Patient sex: M
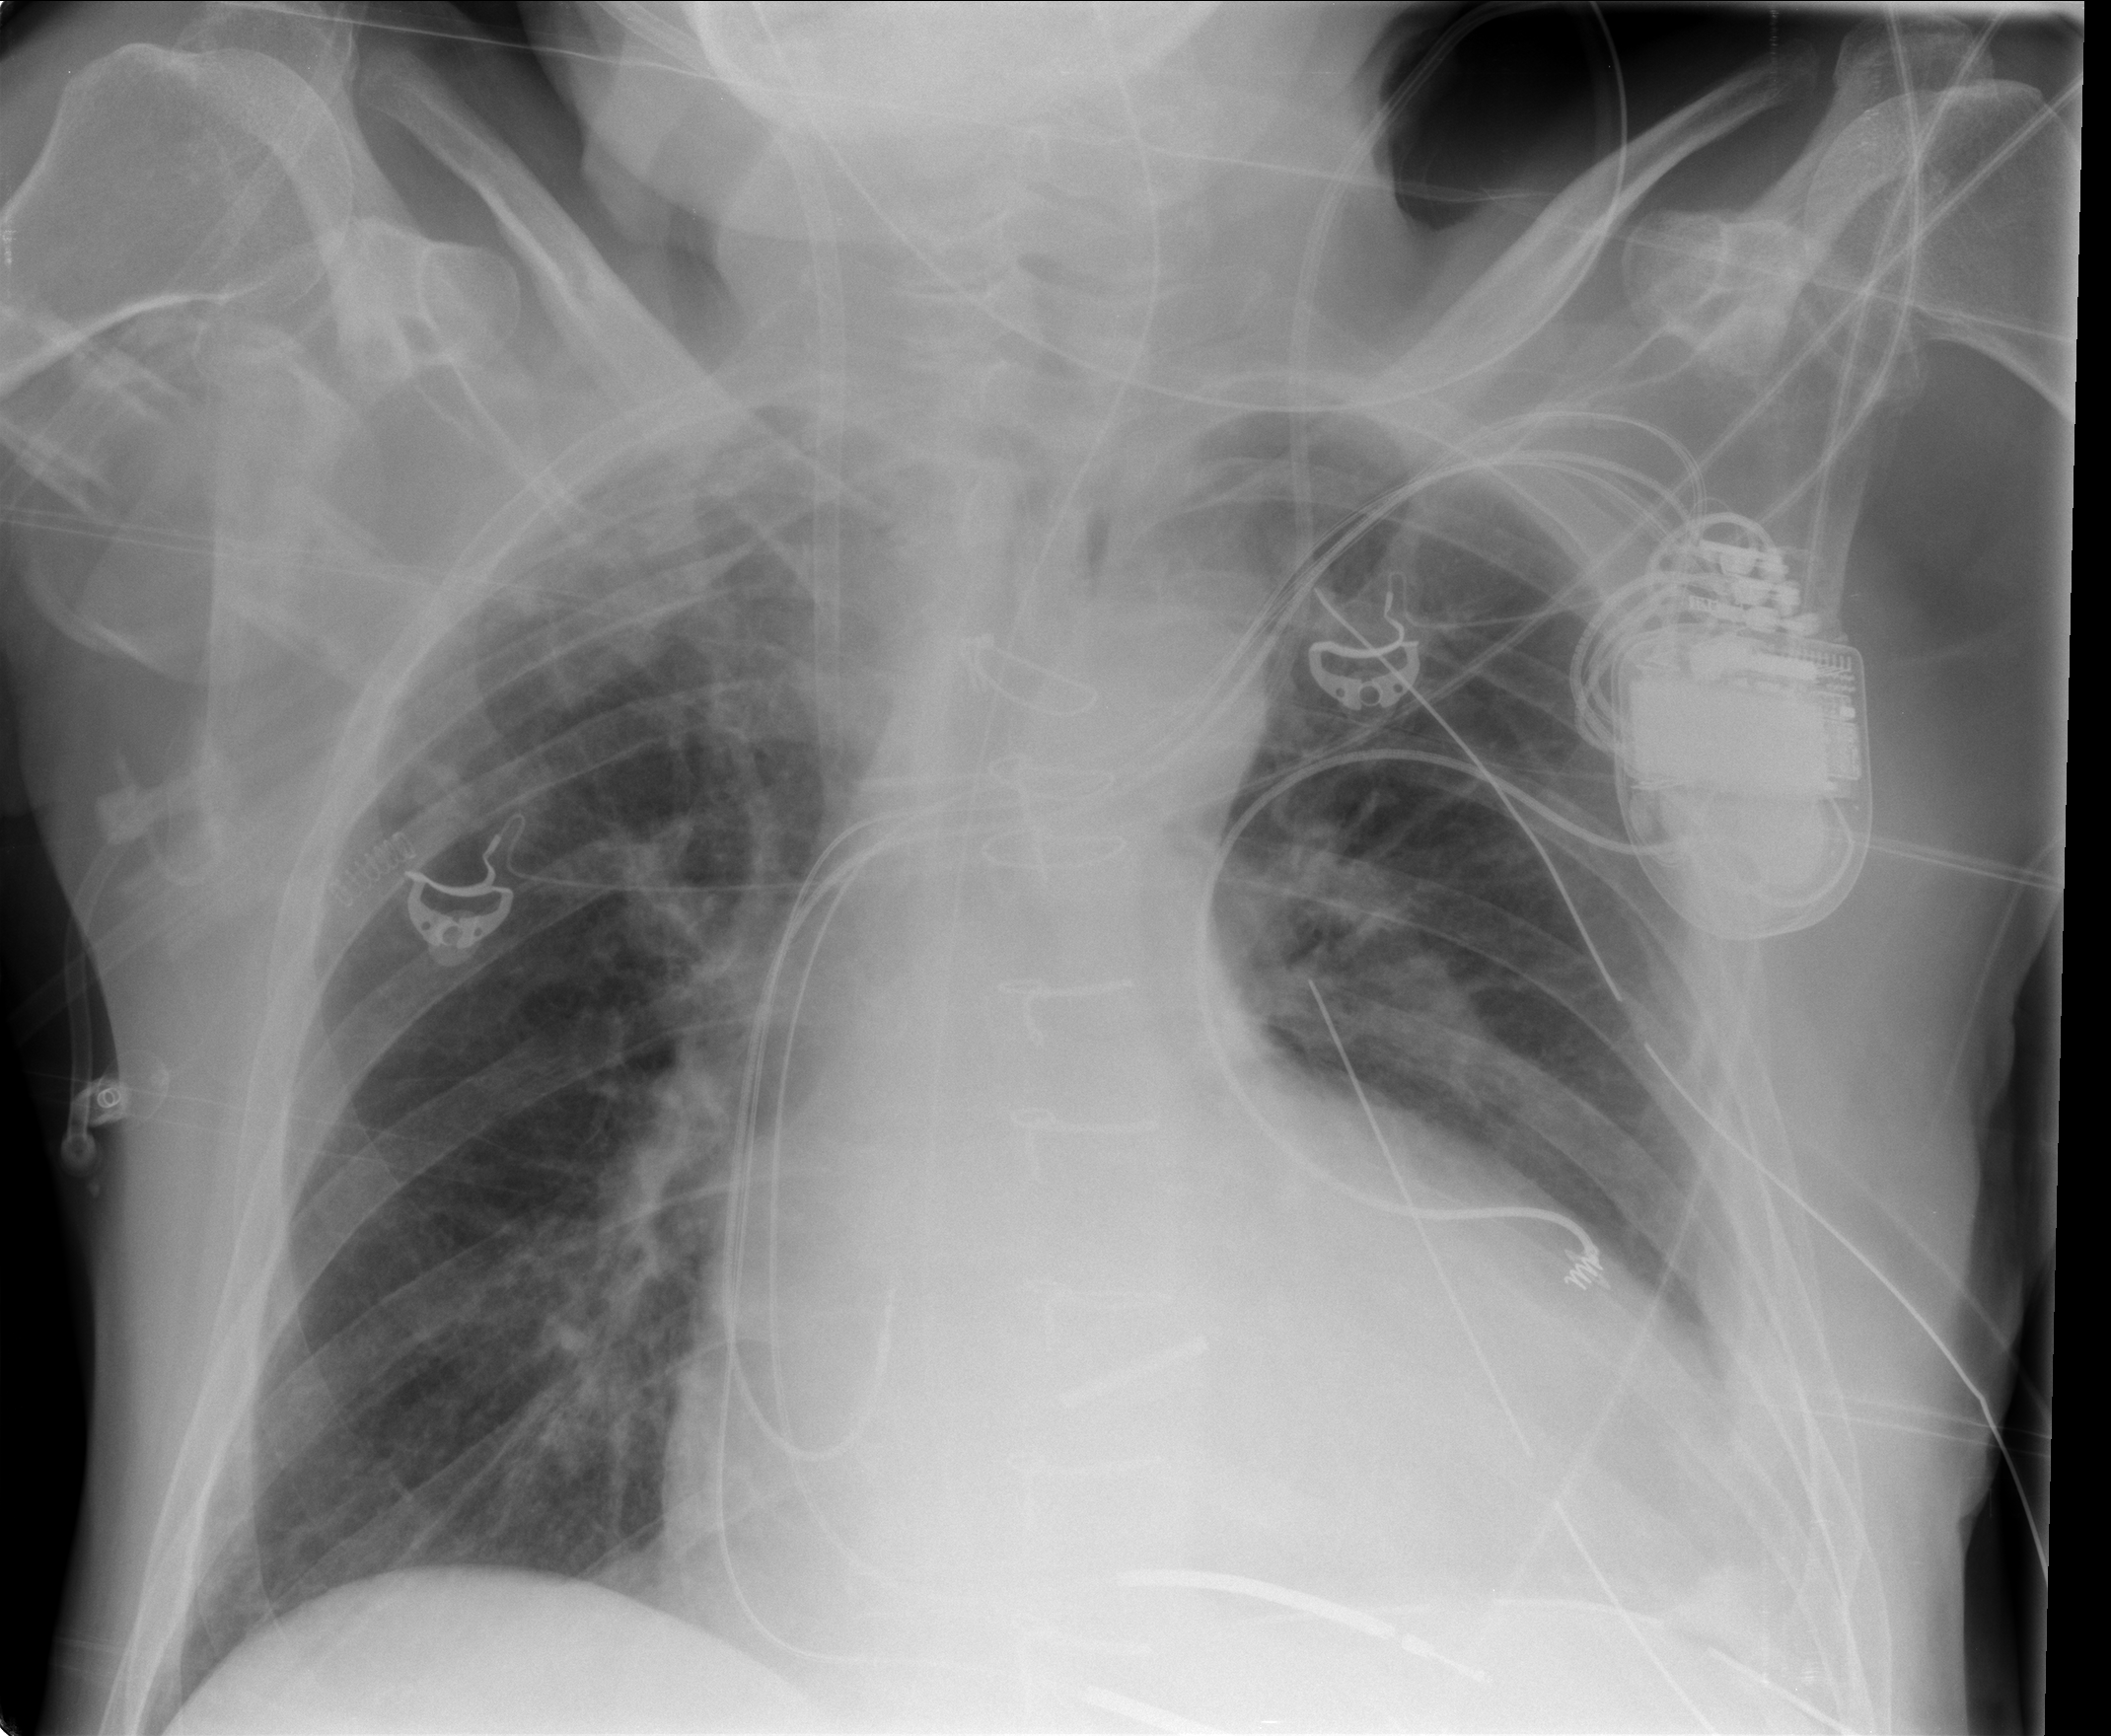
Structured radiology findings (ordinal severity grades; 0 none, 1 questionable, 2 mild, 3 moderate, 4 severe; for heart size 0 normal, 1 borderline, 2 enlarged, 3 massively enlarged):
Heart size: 2
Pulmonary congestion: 0
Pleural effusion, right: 0
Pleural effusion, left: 2
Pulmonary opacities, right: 2
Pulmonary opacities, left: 0
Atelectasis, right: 2
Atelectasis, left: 2